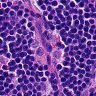
Metastatic tissue present: no